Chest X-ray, PA view. Patient: 22 years old, sex M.
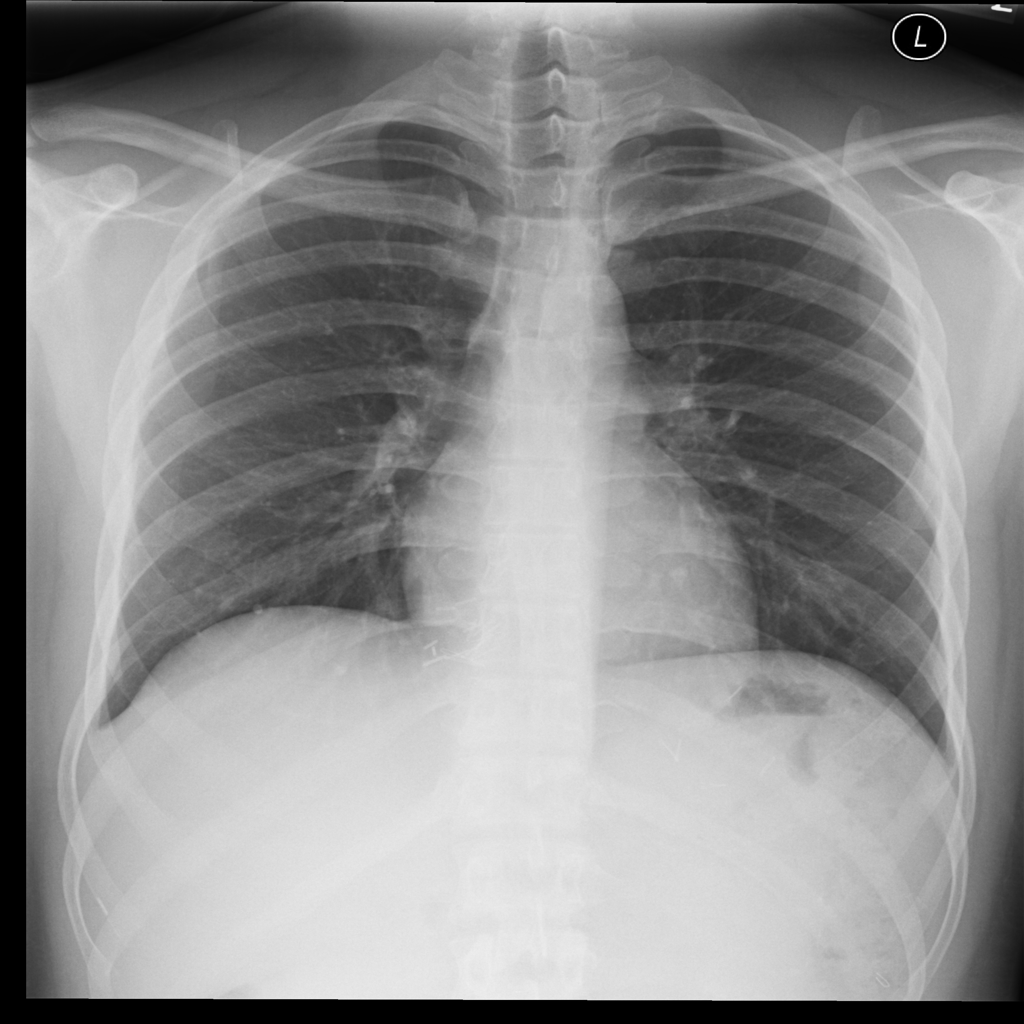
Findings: No Finding